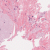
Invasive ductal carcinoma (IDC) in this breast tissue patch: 0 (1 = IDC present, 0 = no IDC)